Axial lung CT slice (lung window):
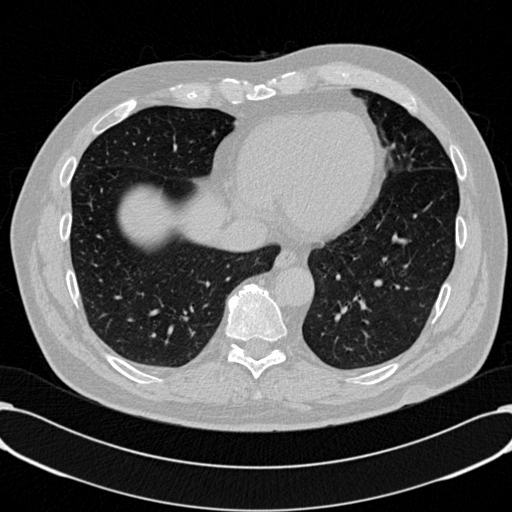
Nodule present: no